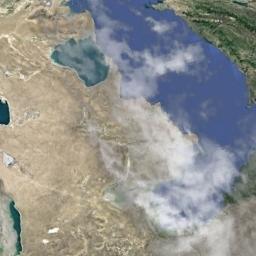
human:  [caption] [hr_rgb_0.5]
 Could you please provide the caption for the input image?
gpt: The white cloud is above the land and a lake .

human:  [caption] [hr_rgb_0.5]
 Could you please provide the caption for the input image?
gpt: The stratus clouds are located above the sea and the wasteland and some lakes are in the wasteland .

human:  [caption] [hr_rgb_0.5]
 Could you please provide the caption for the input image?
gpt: There is a little thin cloud above the farmland .

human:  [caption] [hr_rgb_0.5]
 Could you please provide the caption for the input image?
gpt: White clouds on land and blue sea .

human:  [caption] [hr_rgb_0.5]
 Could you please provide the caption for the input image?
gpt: There are a few gauzy clouds over a sea shore .